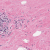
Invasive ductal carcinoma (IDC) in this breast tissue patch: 0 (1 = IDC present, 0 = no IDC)